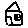
Label: house